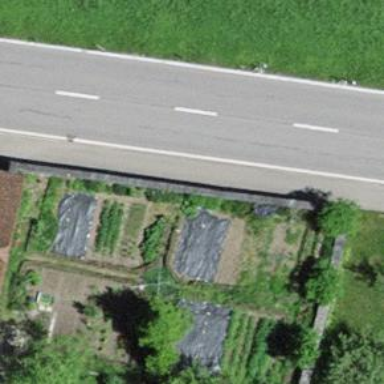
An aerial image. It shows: Garden area designated for leisure land.